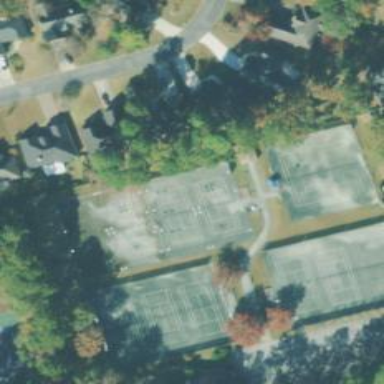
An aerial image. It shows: Tennis court on the leisure land pitch.